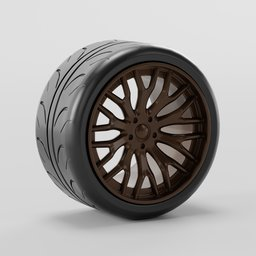
Label: mechanical